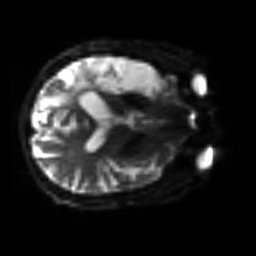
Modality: sbref
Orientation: axial
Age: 56
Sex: male
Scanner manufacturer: siemens
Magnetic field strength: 3 T
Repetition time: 3.2 s
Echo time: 0.081 s